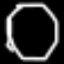
Label: octagon